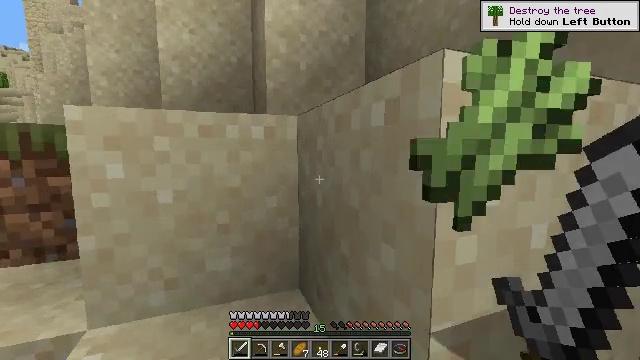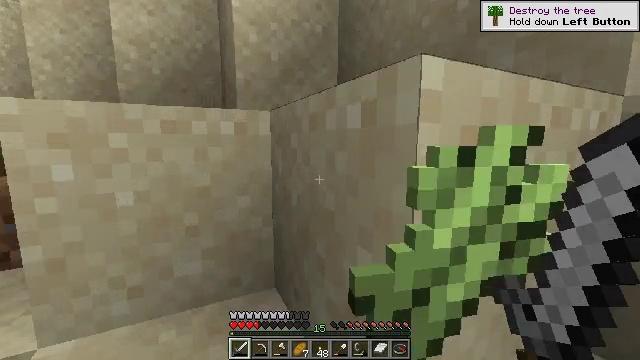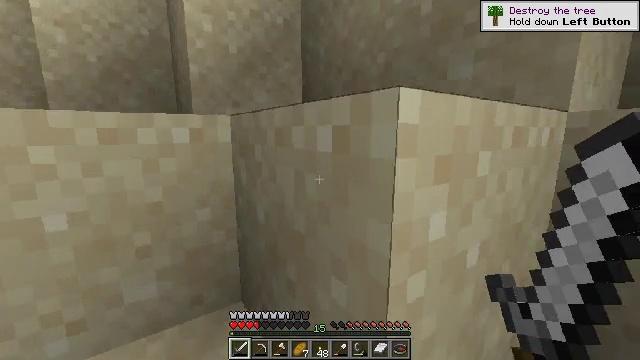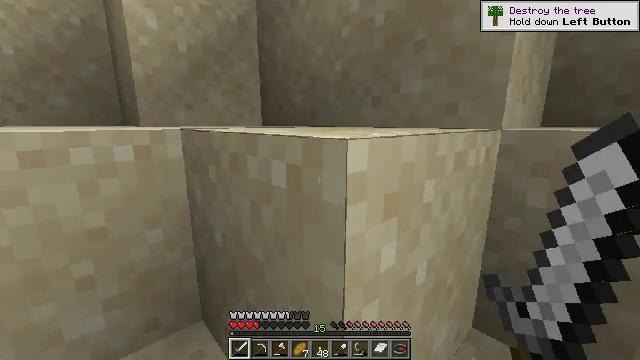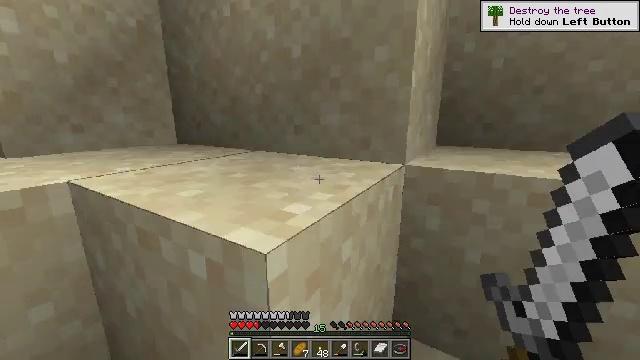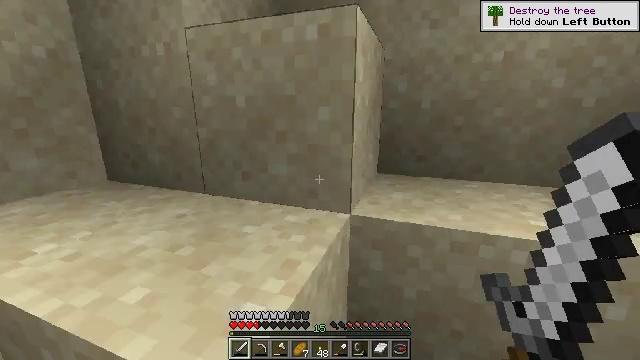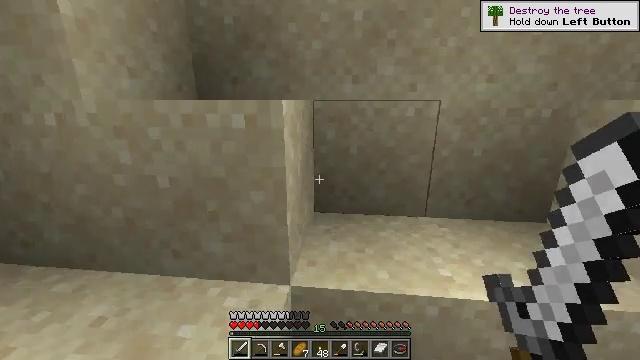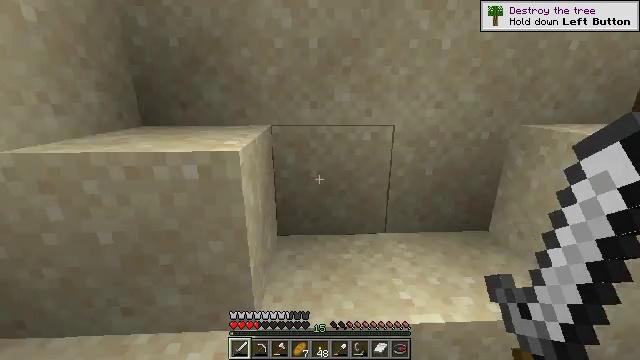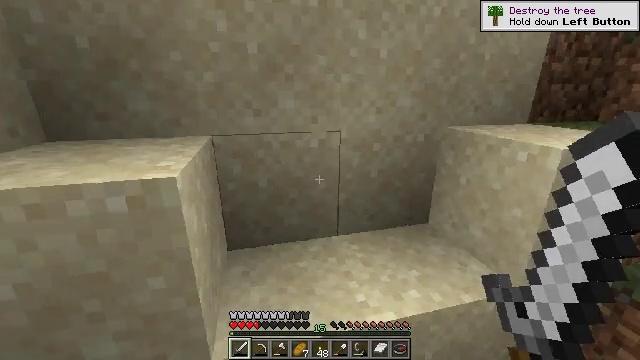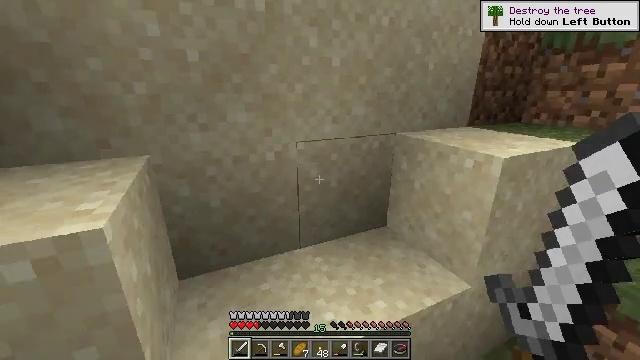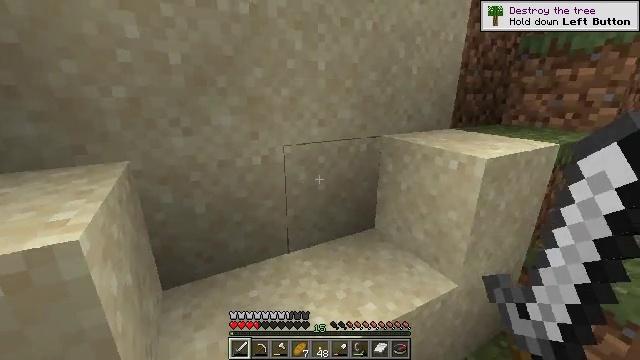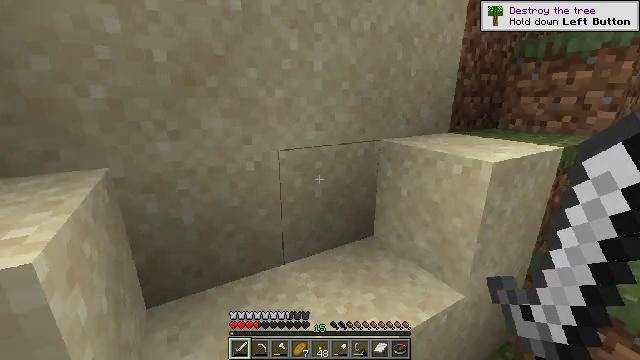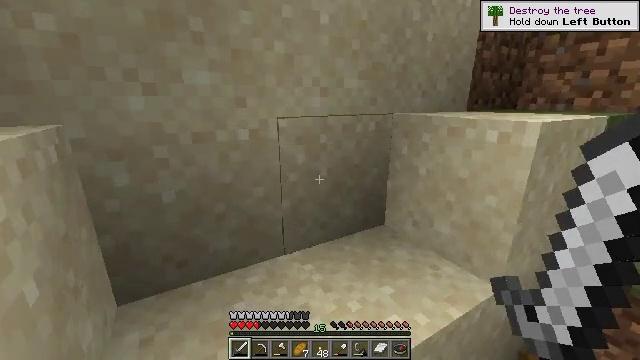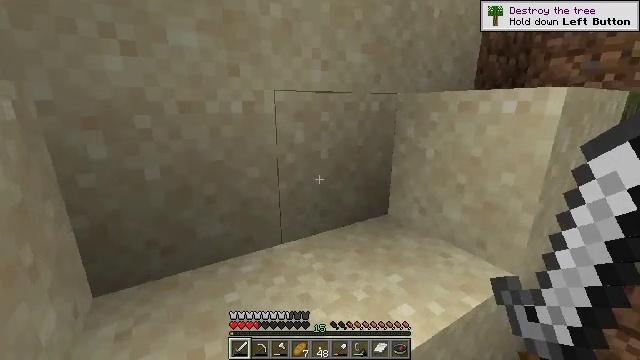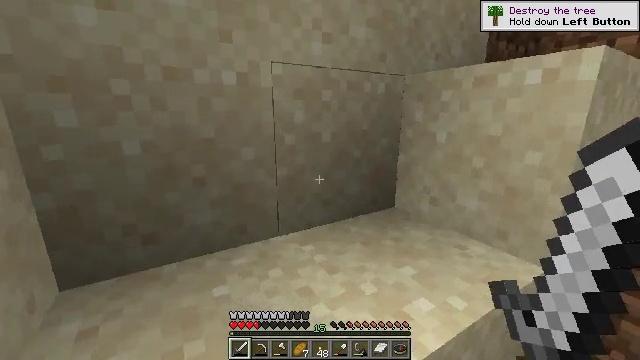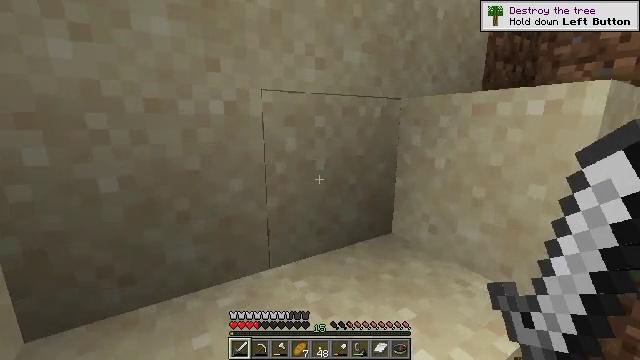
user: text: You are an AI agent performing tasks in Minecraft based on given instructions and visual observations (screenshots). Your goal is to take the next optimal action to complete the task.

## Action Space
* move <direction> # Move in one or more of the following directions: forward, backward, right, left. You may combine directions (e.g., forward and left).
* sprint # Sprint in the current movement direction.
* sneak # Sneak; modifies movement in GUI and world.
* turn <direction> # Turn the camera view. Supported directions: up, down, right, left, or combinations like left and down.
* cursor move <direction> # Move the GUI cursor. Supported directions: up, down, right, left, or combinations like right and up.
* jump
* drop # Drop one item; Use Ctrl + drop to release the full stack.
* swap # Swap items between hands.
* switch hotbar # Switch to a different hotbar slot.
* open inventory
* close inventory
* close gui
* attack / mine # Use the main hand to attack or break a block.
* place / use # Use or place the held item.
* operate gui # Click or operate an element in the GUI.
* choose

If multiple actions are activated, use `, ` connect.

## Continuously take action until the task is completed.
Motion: motion action
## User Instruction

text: Harvest the dead bush.
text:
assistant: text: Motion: move forward, turn right and down, jump
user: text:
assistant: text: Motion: move forward, turn right and down, jump
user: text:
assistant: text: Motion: move forward, turn right and down
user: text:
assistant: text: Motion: move forward, turn right and down
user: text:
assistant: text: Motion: move forward, turn right and down
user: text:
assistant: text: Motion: move forward, turn right and down
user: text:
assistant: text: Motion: move forward, turn right
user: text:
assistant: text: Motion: move forward, turn right
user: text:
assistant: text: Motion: move forward, turn right
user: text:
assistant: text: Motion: move forward, turn right
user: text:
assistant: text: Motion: move forward, turn right and up, jump
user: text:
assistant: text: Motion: move forward, jump
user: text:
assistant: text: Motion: move forward, jump
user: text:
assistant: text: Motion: move forward, turn up, jump
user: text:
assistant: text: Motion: move forward, turn up, jump
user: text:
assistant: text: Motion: move forward, turn right and up
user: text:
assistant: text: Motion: move forward, turn up
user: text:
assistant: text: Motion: move forward, turn left and up
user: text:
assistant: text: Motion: move forward, turn left and up
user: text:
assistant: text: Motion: move forward, turn left and up
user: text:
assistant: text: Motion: move forward, turn left
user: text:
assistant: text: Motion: move forward, turn left, jump
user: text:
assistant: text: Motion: move forward, jump
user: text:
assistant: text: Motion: move forward, turn left, jump
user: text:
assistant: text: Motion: move forward, turn left and up, jump
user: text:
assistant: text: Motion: move forward, turn left
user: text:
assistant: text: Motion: move forward, turn left
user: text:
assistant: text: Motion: move forward, turn left
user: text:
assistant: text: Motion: move forward, turn left
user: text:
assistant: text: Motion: move forward, turn left